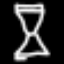
Label: hourglass